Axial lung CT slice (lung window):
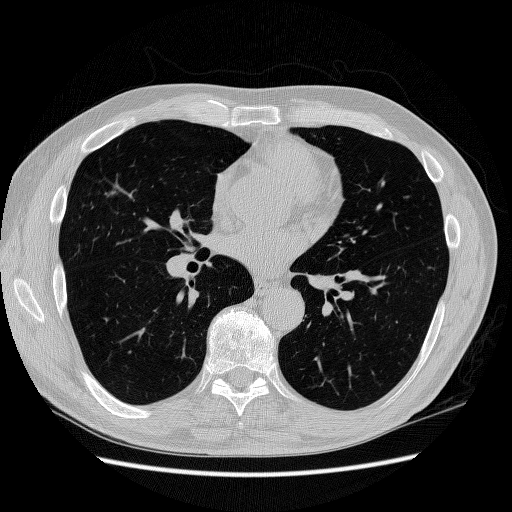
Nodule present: yes
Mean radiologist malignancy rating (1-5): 2